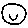
Label: smiley face